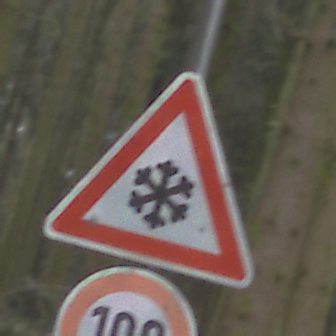
Verkehrszeichen: SchneeOderEisglaette
Zusatzzeichen unten: Geschwindigkeit100
Umgebung: Outdoor, Nature
Tageszeit: Midday
Wetter: Overcast
Licht: Natural
Jahreszeit: NotSpecified
Kontrast: LowContrast